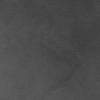
Label: dusty